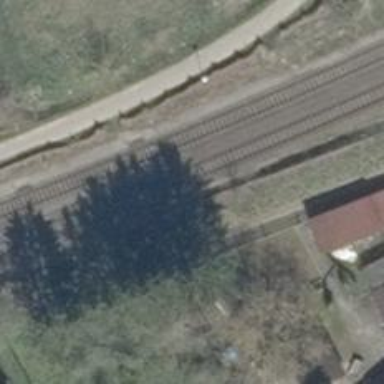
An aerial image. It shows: Disused railway.